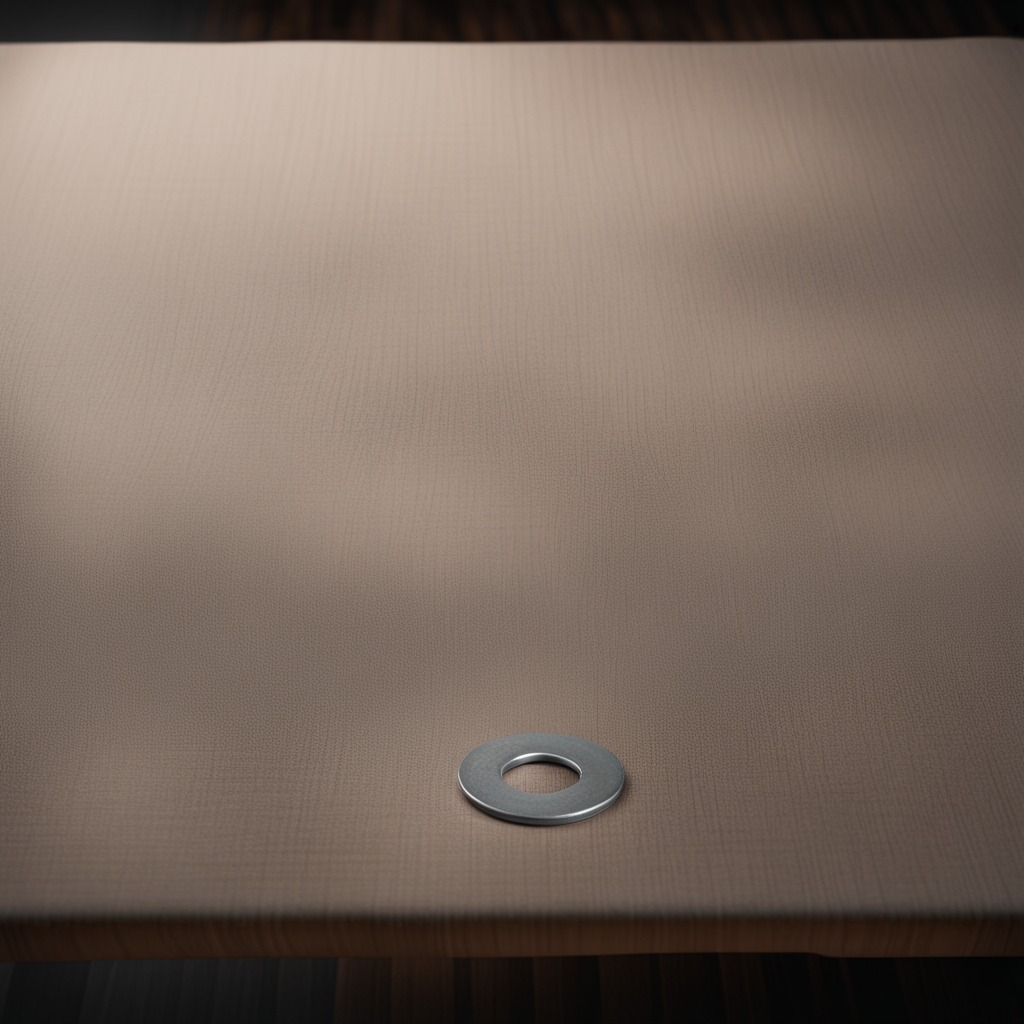
A flat metal washer lying on a wooden table inside a workshop at night.